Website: bh-photo
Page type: customer-info-address
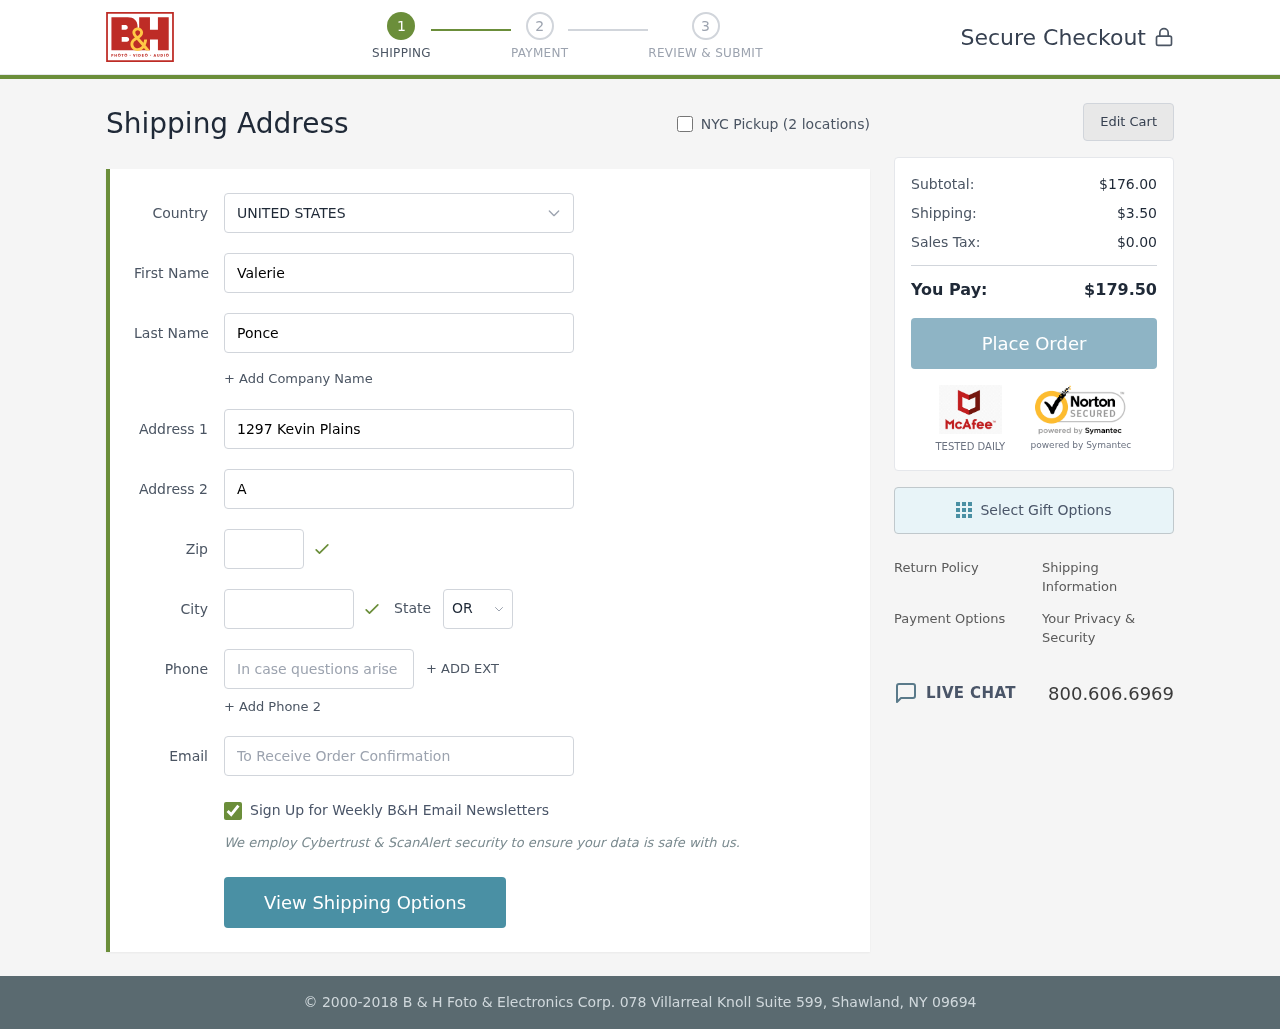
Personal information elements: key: PII_CITY
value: Smithtown
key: PII_COUNTRY
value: United States
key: PII_EMAIL
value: vponce@gmail.com
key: PII_FIRSTNAME
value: Valerie
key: PII_LASTNAME
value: Ponce
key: PII_PHONE
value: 4184928195
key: PII_POSTCODE
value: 09343
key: PII_STATE_ABBR
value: OR
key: PII_STREET
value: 1297 Kevin Plains
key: PII_STREET2
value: Apt. 528
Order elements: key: ORDER_SUBTOTAL
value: $176.00
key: ORDER_SHIPPING_COST
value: $3.50
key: ORDER_TAX
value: $0.00
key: ORDER_TOTAL
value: $179.50